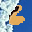
Label: 6